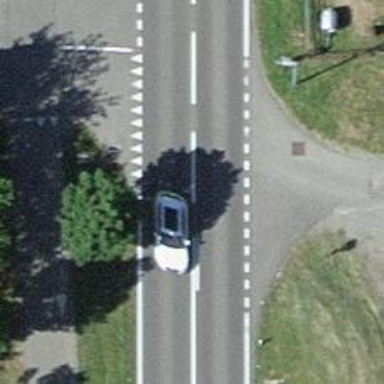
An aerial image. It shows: Secondary road with asphalt surface.